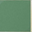
Piece: xx